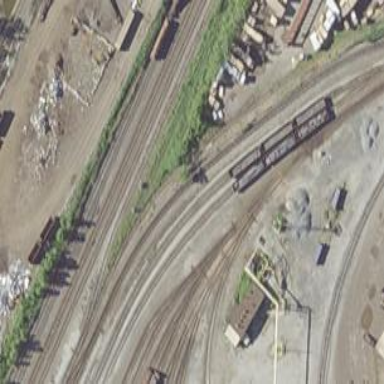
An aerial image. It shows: Disused railway.